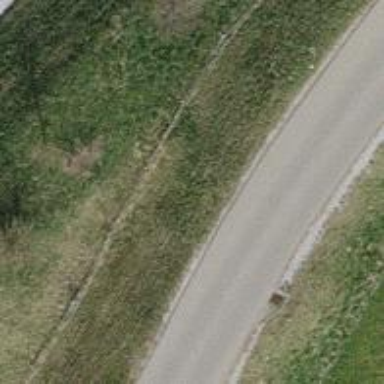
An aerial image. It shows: Residential road.